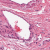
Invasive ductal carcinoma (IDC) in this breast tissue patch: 0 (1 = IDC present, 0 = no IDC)